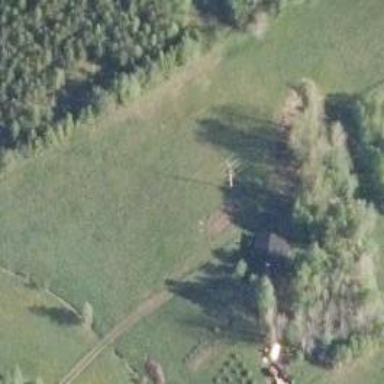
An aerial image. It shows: Mast tower used for communication.